Question: I have a subject model which has many details
'''
class Subject < ActiveRecord::Base
has_many :details, inverse_of: :main_subject, foreign_key: :main_subject_id
end
class Detail
TYPES = %w(article book event product short_course slide_share video website).freeze
CLASS_TYPES = TYPES.map { |type| "Detail::#{type.camelize}" }.freeze
belongs_to :main_subject, inverse_of: :details, class_name: Subject
enum difficulty: { easy: 1, medium: 2, hard: 3 }
rails_admin do
list do
field :name do
queryable true
end
field :difficulty do
queryable false
end
end
end
end
'''
There are multiple type of details available in application so I have
'''
class Detail::Article < Detail; end
class Detail::Website < Detail; end
class Detail::Video < Detail; end
'''
When I go to edit Subject panel my list for details is empty (the right one with assigned details correctly shows all associated details), and I cannot find a way to make rails_admin fill it with all available details. I've checked on the github and here, but cannot find any viable solution. Is it rails_admin bug that it doesn't show up STI models in these list or am I missing some kind of config?

Thanks in advance for any help :)
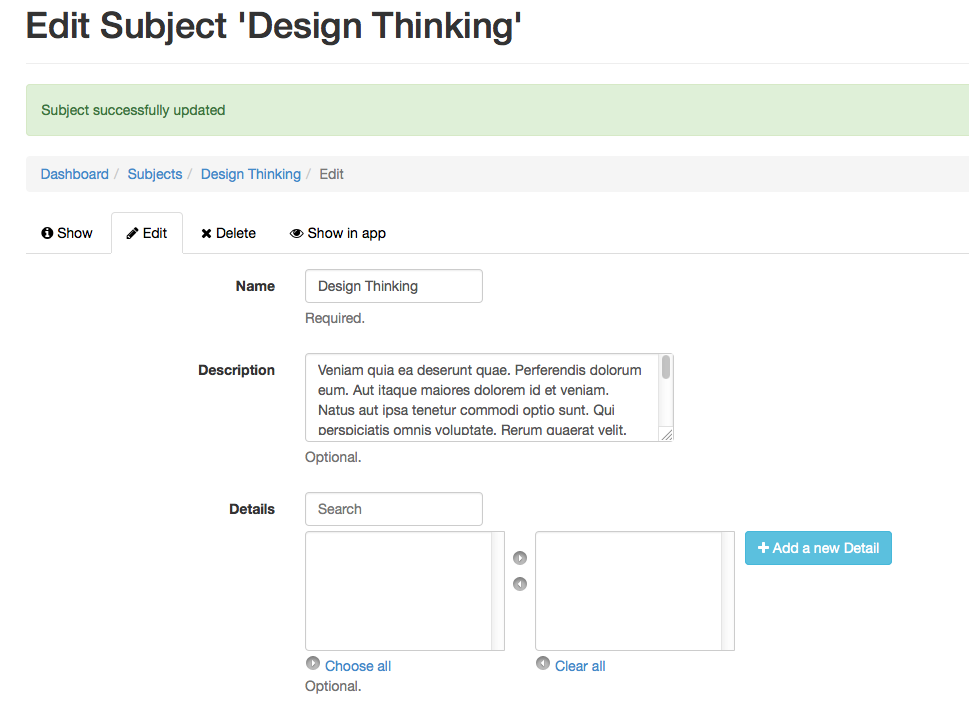
Answer: I think rails admin doesn't show records by default if they are > 100, when you start typing it starts populating, I found out that if you want to show all, you could search for '%' which will return all from the query.
From the <URL> it says you could add this line if you want it to be pre-populated with all records
'''
field :details do
associated_collection_cache_all true
end
'''
PS: make sure you don't add this block inside the 'list' scope, add it either inside 'edit' or in the root scope like they did in their example